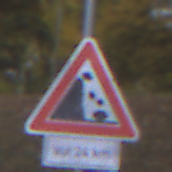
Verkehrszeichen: SteinschlagLinks
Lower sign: LaengeEinerStrecke6
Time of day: MorningAfternoon
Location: Outdoor (Urban)
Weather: Overcast
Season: NotSpecified
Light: Natural